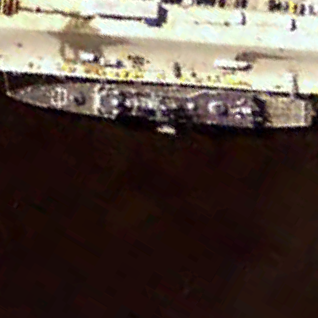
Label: cruiser